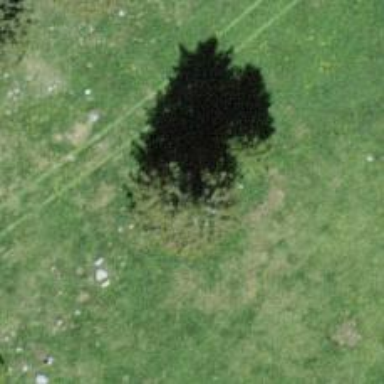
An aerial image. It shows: Needle-leaved tree in its natural environment.